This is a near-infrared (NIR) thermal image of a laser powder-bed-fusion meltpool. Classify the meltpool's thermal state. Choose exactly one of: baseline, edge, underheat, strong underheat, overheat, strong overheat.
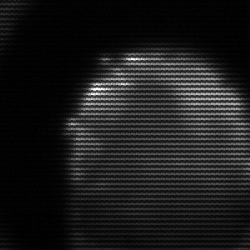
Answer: edge